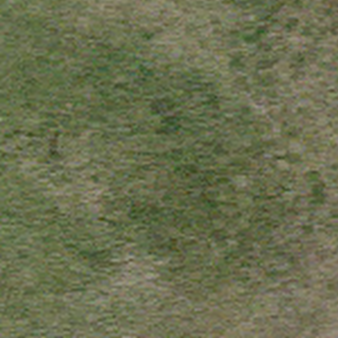
Label: other